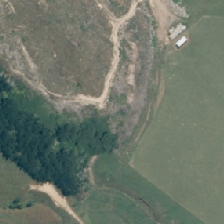
Land cover: harvested_forest